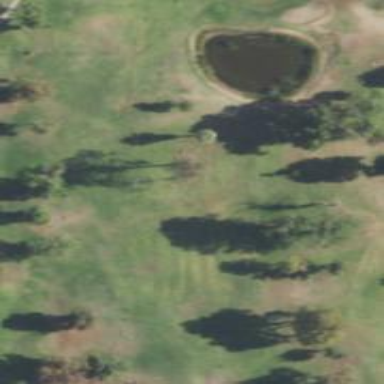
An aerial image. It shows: Area of rough grass used for golf.